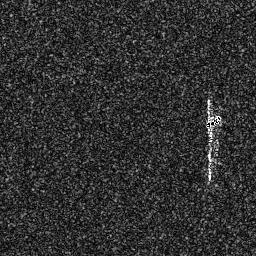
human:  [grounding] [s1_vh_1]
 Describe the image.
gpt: In the satellite image, there is  <ref>1 small ship </ref> <box>[[79, 43, 87, 50, 0]]</box> located at right.